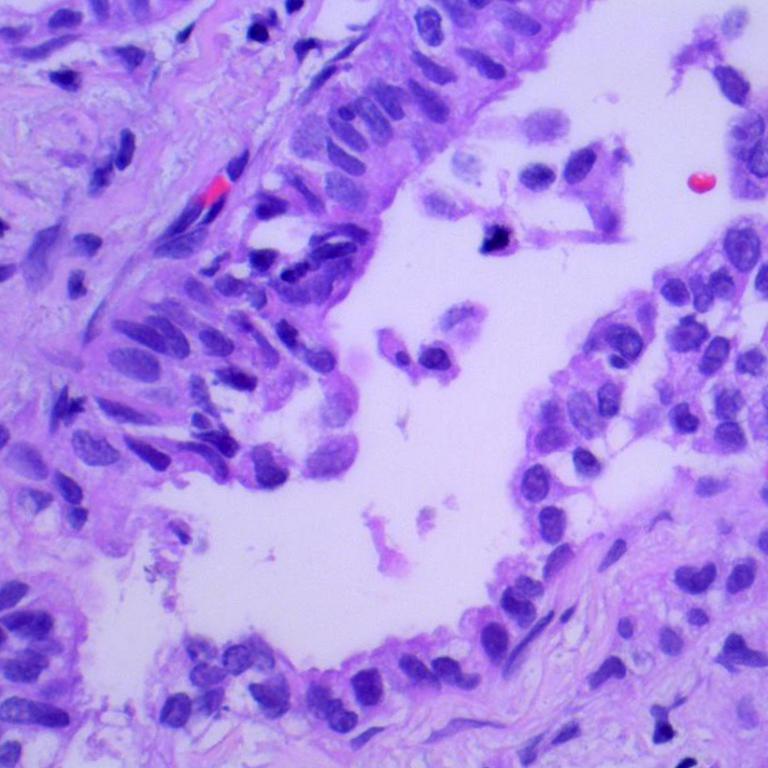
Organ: lung
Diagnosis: adenocarcinomas